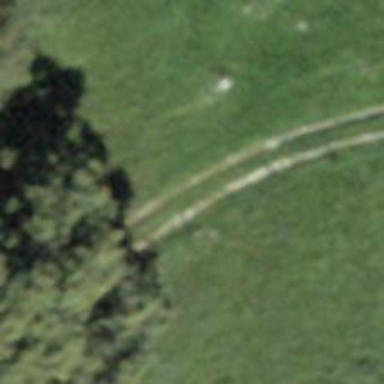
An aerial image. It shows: Well-maintained track road of grade 1.